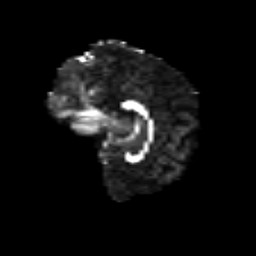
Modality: FA
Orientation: sagittal
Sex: female
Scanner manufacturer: siemens
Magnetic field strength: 3 T
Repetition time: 5 s
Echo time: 0.071 s